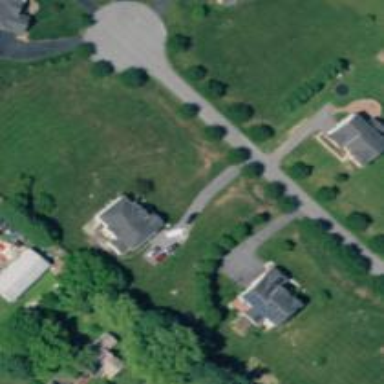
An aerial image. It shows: Residential road.